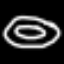
Label: donut